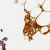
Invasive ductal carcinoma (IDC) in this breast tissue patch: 0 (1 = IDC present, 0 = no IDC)